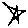
Label: star